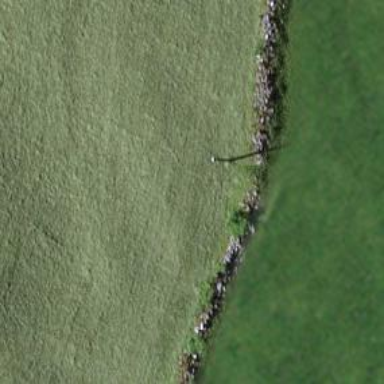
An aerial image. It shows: Wall made of dry stone.